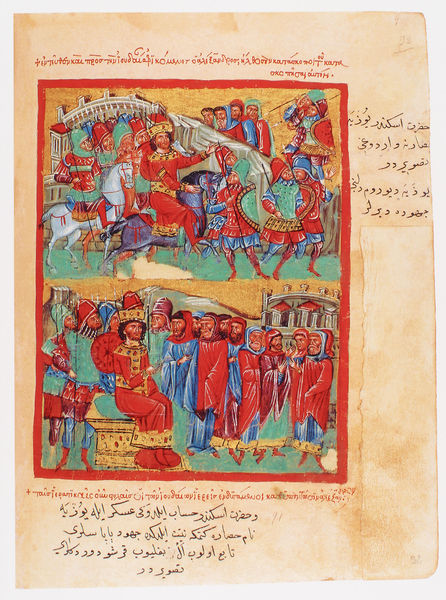
Titel: Der griechische Alexanderroman
Institution: Venedig, Hellenic Institute Codex Gr. 5
Schlagwörter: blau, gemälde, weiß, grün, menschen, sitzen, stadt, bunt, männer, türkis, zeichnung, rot, malerei, rahmen, sockel, krone, pferd, pferde, reiter, schrift, zwei, mauer, krieg, könig, soldaten, thron, robe, buch, seite, text, helm, herrscher, ritter, buchseite, pergament, arabisch, könige, heilige, speer, miniatur, szenen, gezeichnet, buchmalerei, narrativ, byzantinisch, narativ, sithen, szeneisch